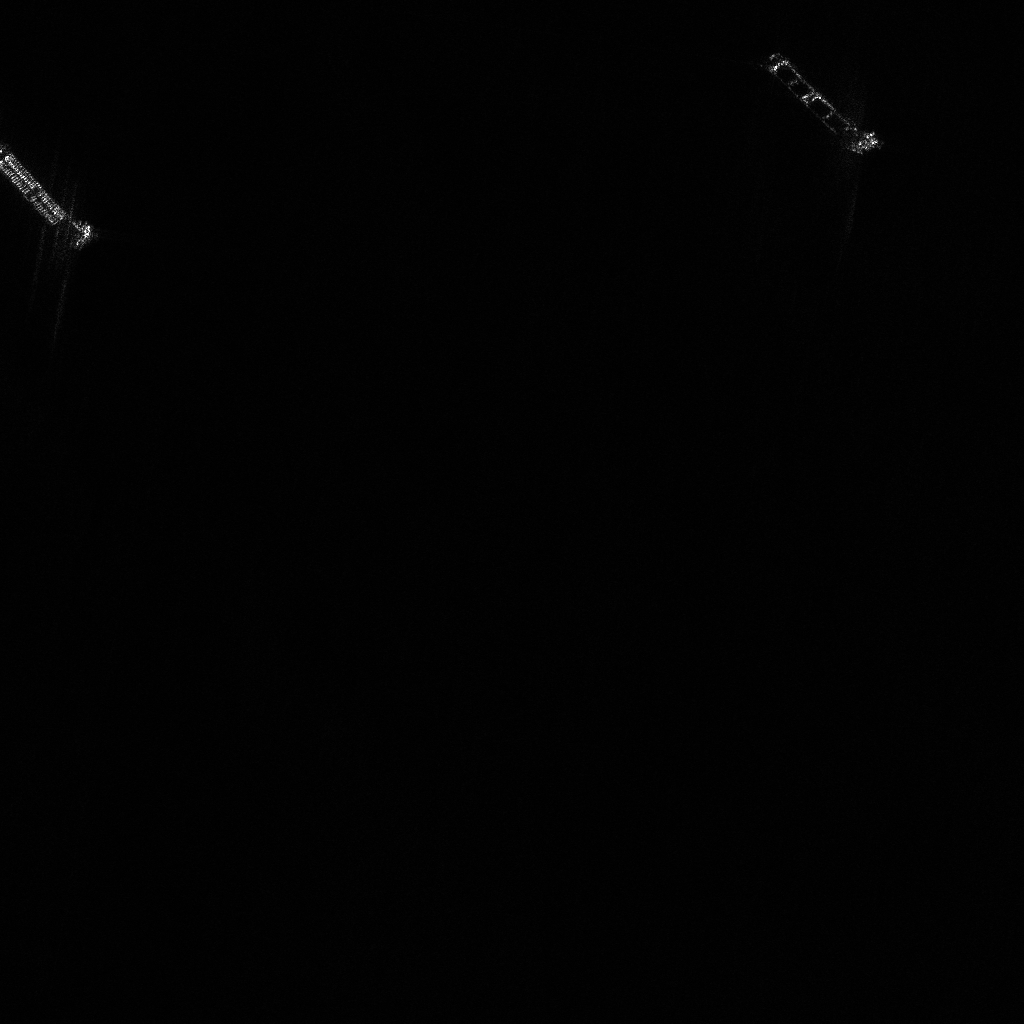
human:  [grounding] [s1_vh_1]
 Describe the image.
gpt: In the satellite image, there is  <ref>1 medium cell-container </ref> <box>[[0, 18, 10, 21, 46]]</box> located at top left,  <ref>1 large dredger </ref> <box>[[72, 7, 87, 12, 43]]</box> located at top right.